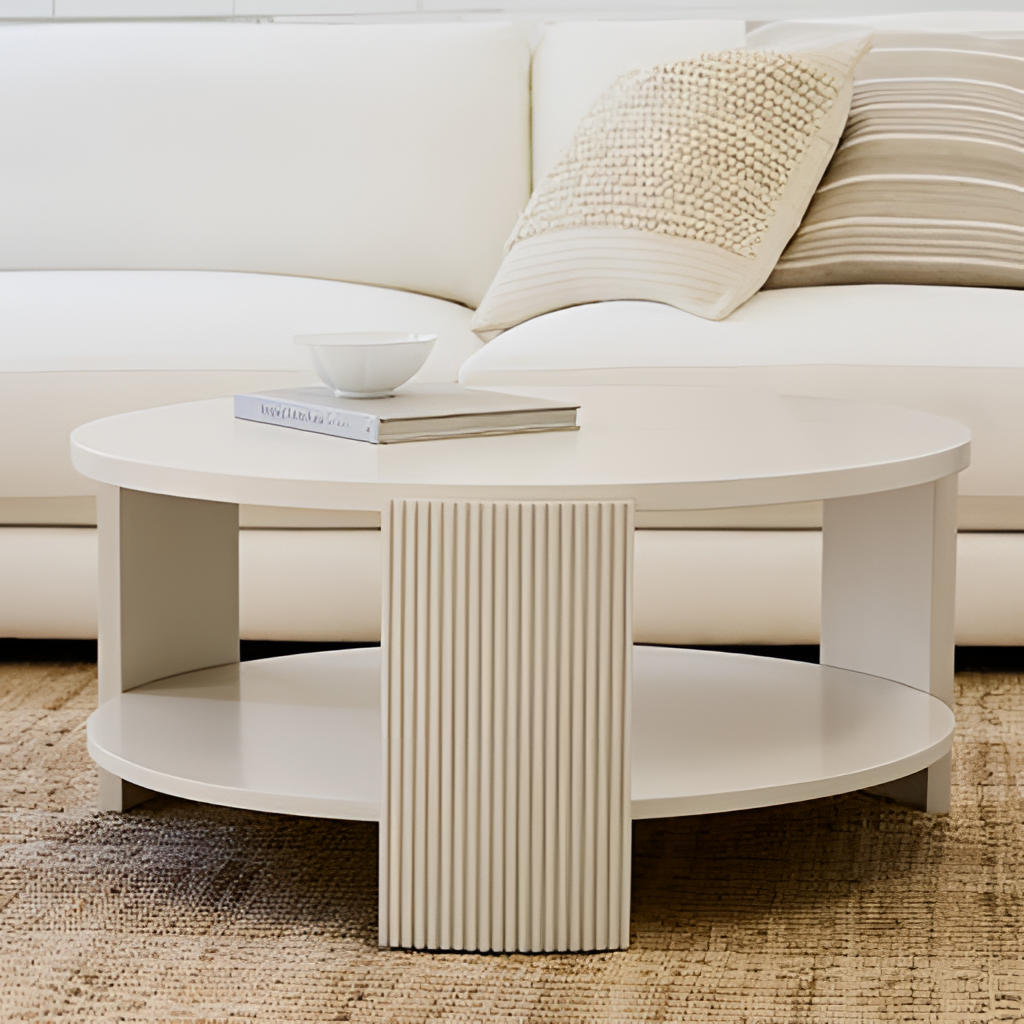
beige fabric sectional sofa, living room, contemporary, paint wallpaper, with solid pattern, beige fiber flooring, with natural weave pattern